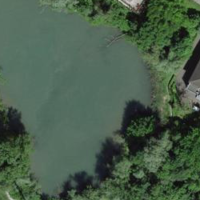
EUNIS habitat code: 14
Species observed at this site:
Certhia brachydactyla
Tachybaptus ruficollis
Corvus corone
Podiceps cristatus
Actitis hypoleucos
Turdus philomelos
Fulica atra
Alcedo atthis
Sylvia borin
Aegithalos caudatus
Buteo buteo
Sylvia atricapilla
Chroicocephalus ridibundus
Phylloscopus collybita
Larus michahellis
Cygnus olor
Gallinula chloropus
Erithacus rubecula
Cuculus canorus
Pica pica
Phoenicurus ochruros
Sitta europaea
Acrocephalus scirpaceus
Corvus corax
Motacilla cinerea
Cyanistes caeruleus
Acrocephalus arundinaceus
Corylus avellana
Anas platyrhynchos
Sturnus vulgaris
Troglodytes troglodytes
Chloris chloris
Aythya fuligula
Fringilla coelebs
Passer domesticus
Passer montanus
Columba palumbus
Turdus merula
Phalacrocorax carbo
Tachymarptis melba
Mareca strepera
Prunus padus
Parus major
Milvus migrans
Milvus milvus
Hirundo rustica
Turdus pilaris
Mergus merganser
Motacilla alba
Delichon urbicum